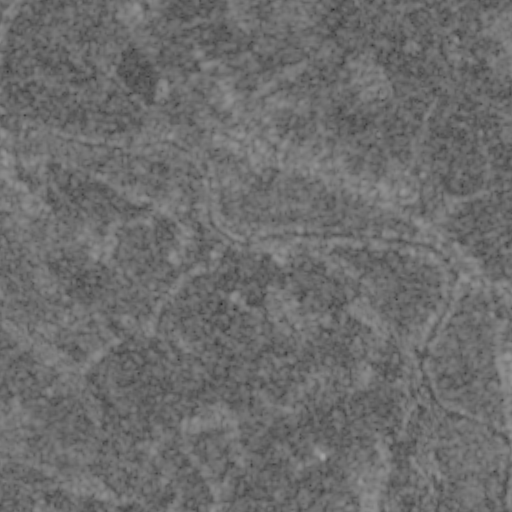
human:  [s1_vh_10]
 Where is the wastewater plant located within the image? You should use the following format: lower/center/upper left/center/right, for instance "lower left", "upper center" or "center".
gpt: The wastewater plant is located in the upper left of the image.
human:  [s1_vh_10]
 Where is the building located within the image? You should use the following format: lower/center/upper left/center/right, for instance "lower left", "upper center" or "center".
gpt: There is no building in the image.

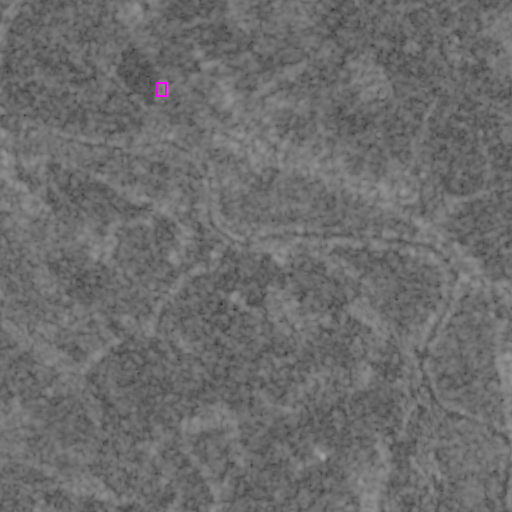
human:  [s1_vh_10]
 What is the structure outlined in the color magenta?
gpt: The structure outlined in magenta is a wastewater plant.
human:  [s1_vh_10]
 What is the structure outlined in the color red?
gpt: There is no red outline.